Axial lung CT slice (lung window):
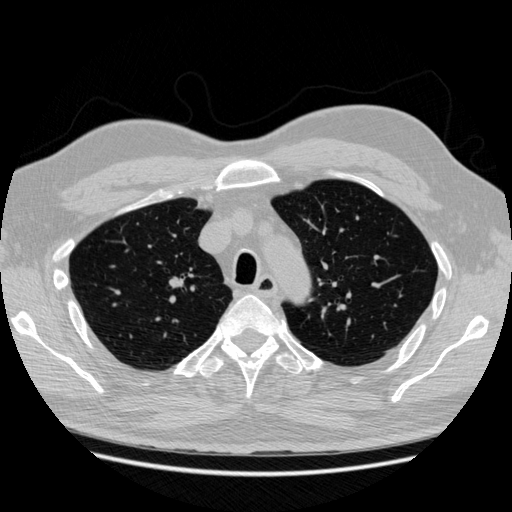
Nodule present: no